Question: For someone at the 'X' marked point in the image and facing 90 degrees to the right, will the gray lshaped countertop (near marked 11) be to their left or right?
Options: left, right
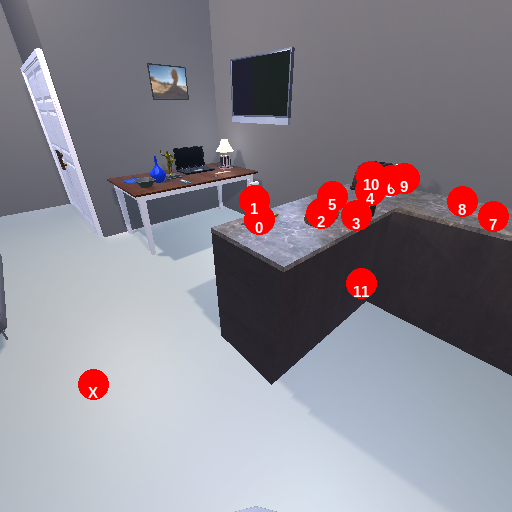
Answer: left